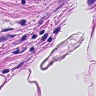
Metastatic tissue present: yes